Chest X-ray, PA view. Patient: 26 years old, sex M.
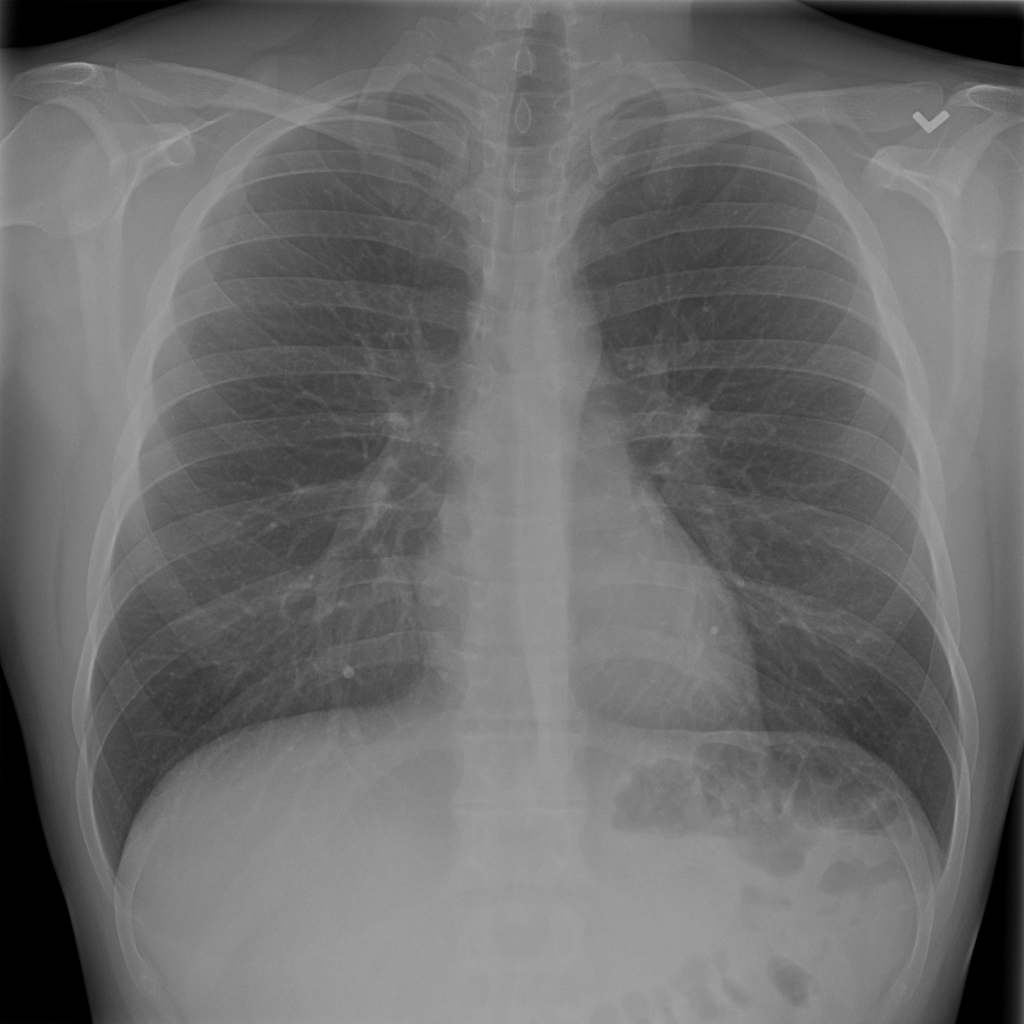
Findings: No Finding